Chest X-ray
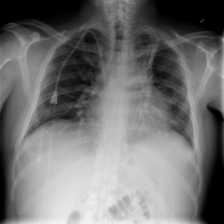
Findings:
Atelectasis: positive
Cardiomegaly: positive
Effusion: positive
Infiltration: positive
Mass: negative
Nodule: negative
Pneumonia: negative
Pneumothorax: negative
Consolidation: negative
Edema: negative
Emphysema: negative
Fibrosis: negative
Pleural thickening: negative
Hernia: negative